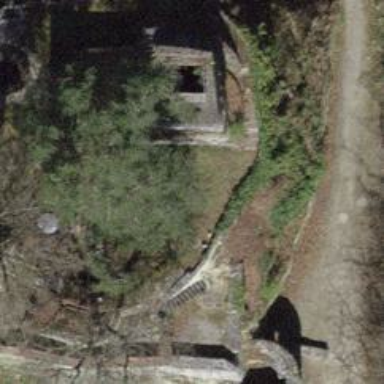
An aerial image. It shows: Castle wall.